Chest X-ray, PA view. Patient: 63 years old, sex F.
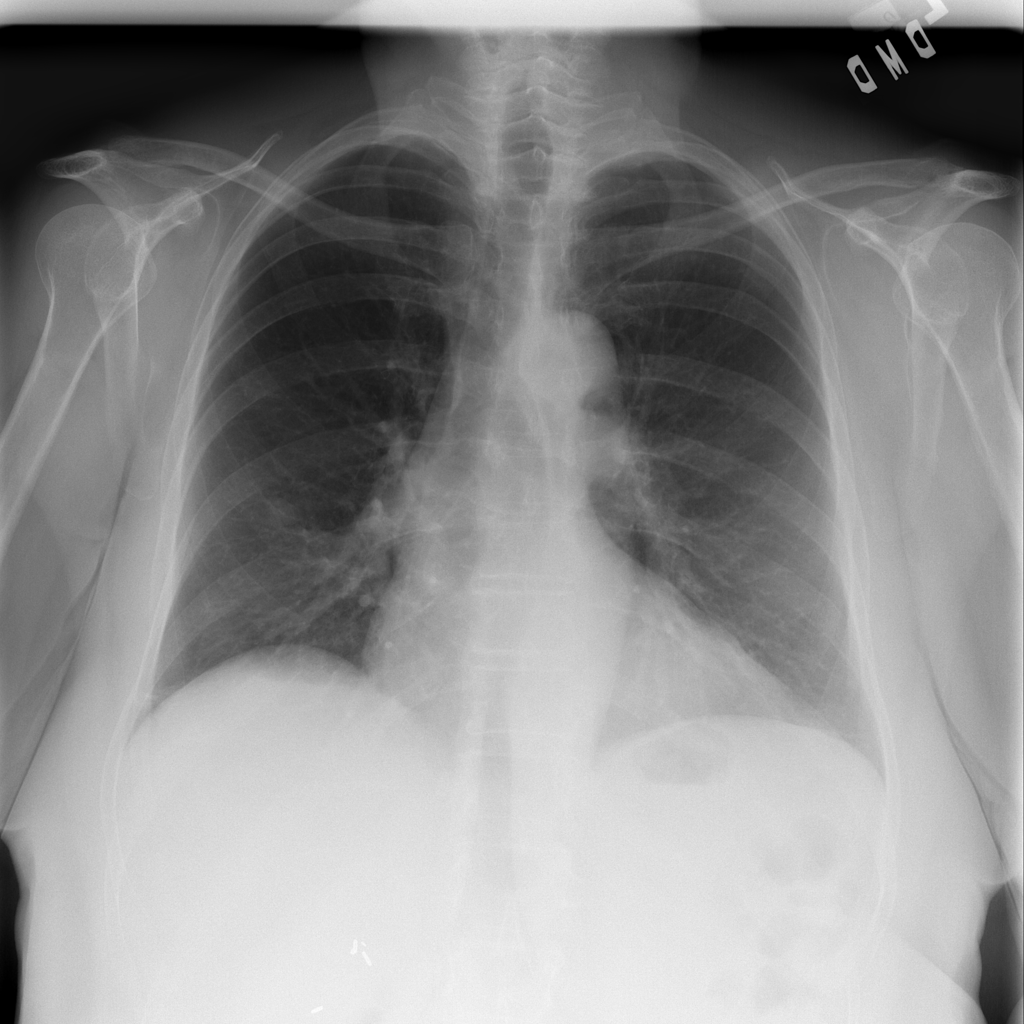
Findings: No Finding